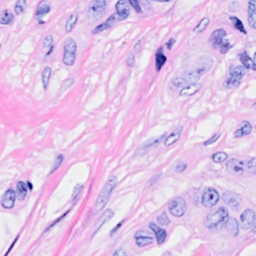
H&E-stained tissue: Breast